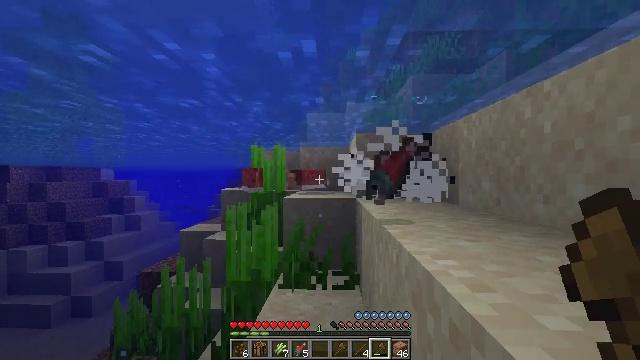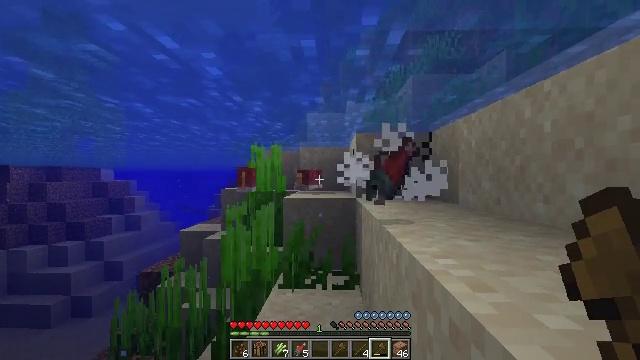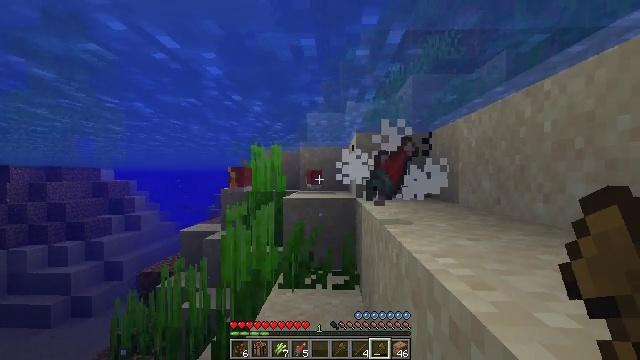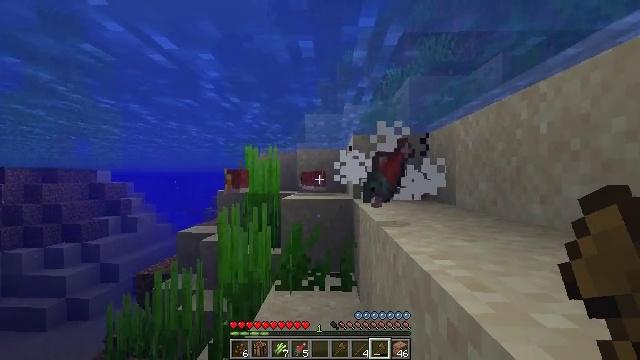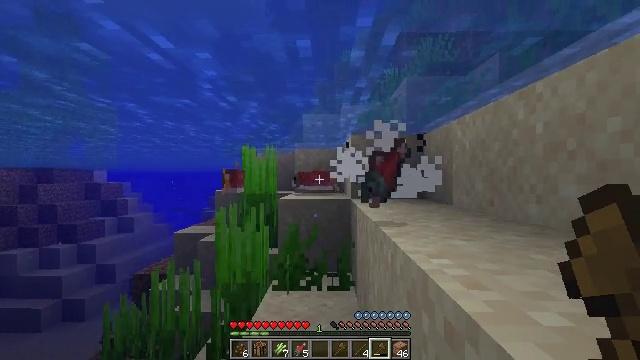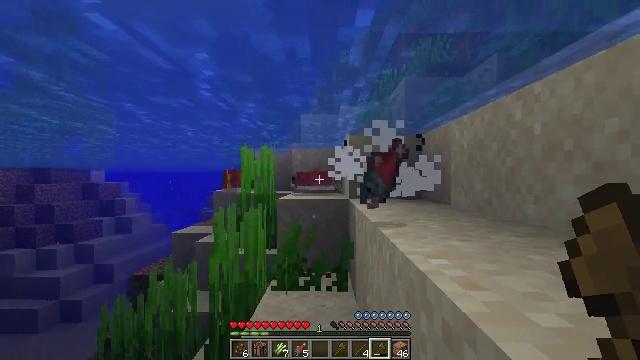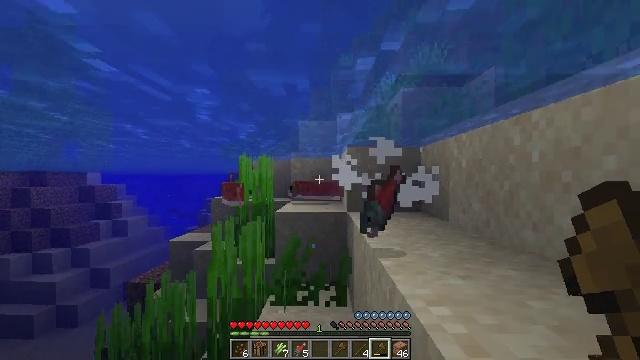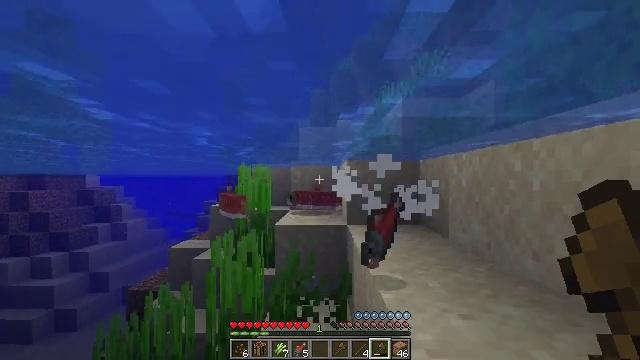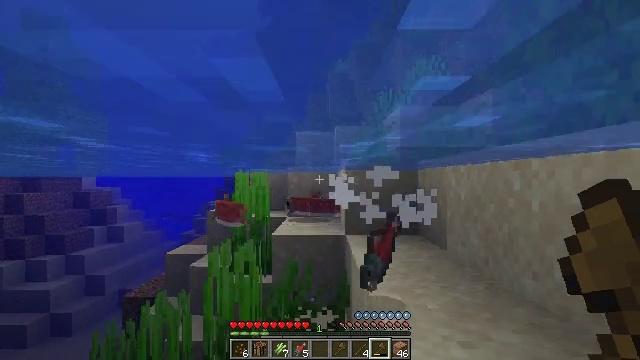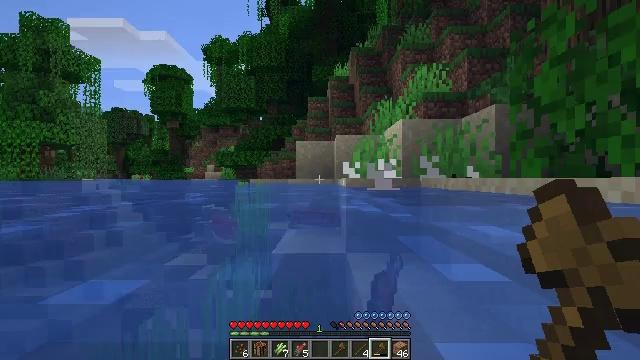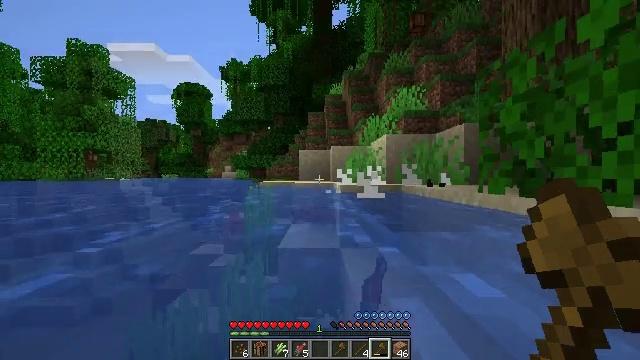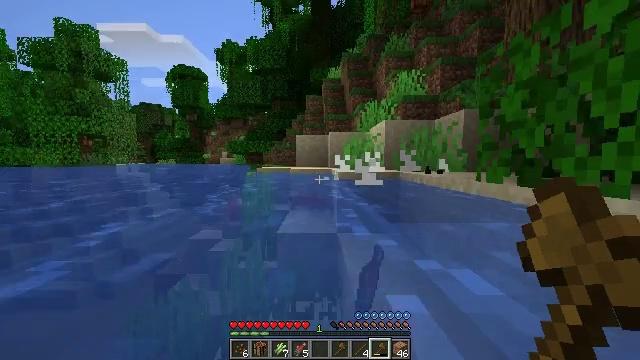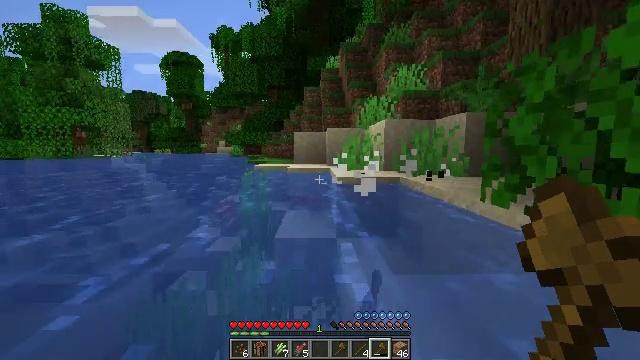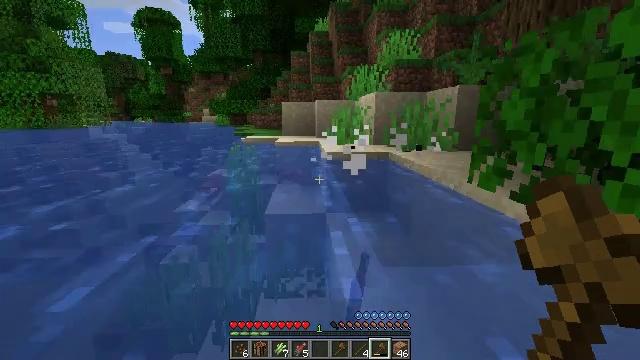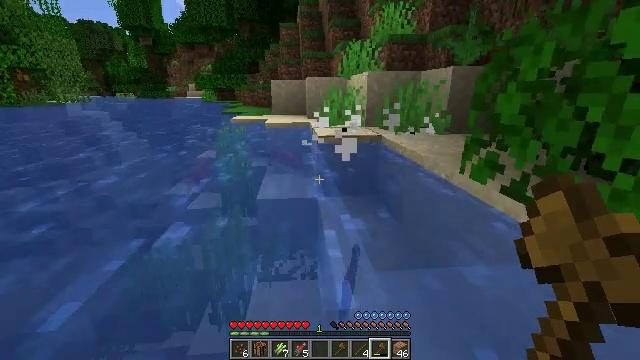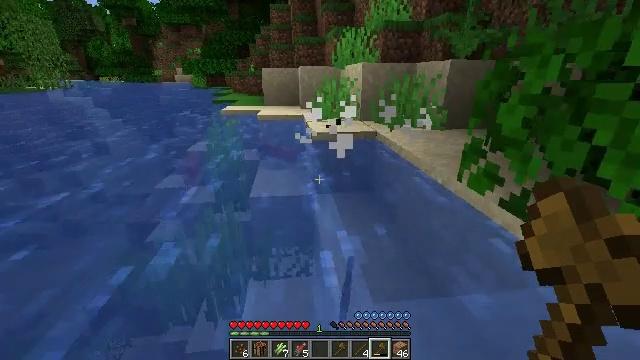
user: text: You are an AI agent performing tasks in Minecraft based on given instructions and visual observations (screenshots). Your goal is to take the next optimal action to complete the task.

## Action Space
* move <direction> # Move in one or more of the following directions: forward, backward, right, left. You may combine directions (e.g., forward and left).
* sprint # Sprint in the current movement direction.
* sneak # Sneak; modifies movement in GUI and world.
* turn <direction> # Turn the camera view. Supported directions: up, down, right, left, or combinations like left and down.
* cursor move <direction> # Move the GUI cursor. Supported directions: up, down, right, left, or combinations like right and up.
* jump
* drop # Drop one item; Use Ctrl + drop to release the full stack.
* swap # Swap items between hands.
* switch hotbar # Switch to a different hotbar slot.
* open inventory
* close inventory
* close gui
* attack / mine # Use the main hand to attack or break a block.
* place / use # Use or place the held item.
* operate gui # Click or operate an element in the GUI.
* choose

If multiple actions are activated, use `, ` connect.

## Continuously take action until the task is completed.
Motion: motion action
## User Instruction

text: Gather tall seagrass in the sea.
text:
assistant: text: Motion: move forward, sneak
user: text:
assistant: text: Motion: move forward, sneak
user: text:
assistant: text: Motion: move forward, sneak
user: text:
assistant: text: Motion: move forward, sneak
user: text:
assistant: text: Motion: move forward, jump
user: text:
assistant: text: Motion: move forward, jump
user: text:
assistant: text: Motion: move forward, jump
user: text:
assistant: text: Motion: move forward, jump
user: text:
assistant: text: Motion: move forward, jump
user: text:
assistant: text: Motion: move forward, jump
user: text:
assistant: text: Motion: move forward, turn down, jump
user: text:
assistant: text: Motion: move forward, turn down, jump
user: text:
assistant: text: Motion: move forward, turn right and down, jump
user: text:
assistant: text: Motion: move forward, turn right and down
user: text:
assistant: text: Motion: move forward, turn right and down
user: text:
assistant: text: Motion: move forward
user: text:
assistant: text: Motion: move forward
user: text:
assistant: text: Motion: move forward
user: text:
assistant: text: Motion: move forward
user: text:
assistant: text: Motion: move forward
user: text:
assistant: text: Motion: move forward and move left
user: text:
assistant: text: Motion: move forward and move left
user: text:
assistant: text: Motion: move forward and move left, turn left
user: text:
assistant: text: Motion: move forward and move left, turn left and down
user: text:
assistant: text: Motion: move forward and move left, turn left
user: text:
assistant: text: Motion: move forward and move left
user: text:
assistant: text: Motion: move forward
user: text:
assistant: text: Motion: move forward
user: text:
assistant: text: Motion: move forward
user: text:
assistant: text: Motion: move forward